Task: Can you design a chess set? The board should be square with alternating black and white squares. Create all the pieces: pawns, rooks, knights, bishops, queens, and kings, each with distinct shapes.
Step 1162:
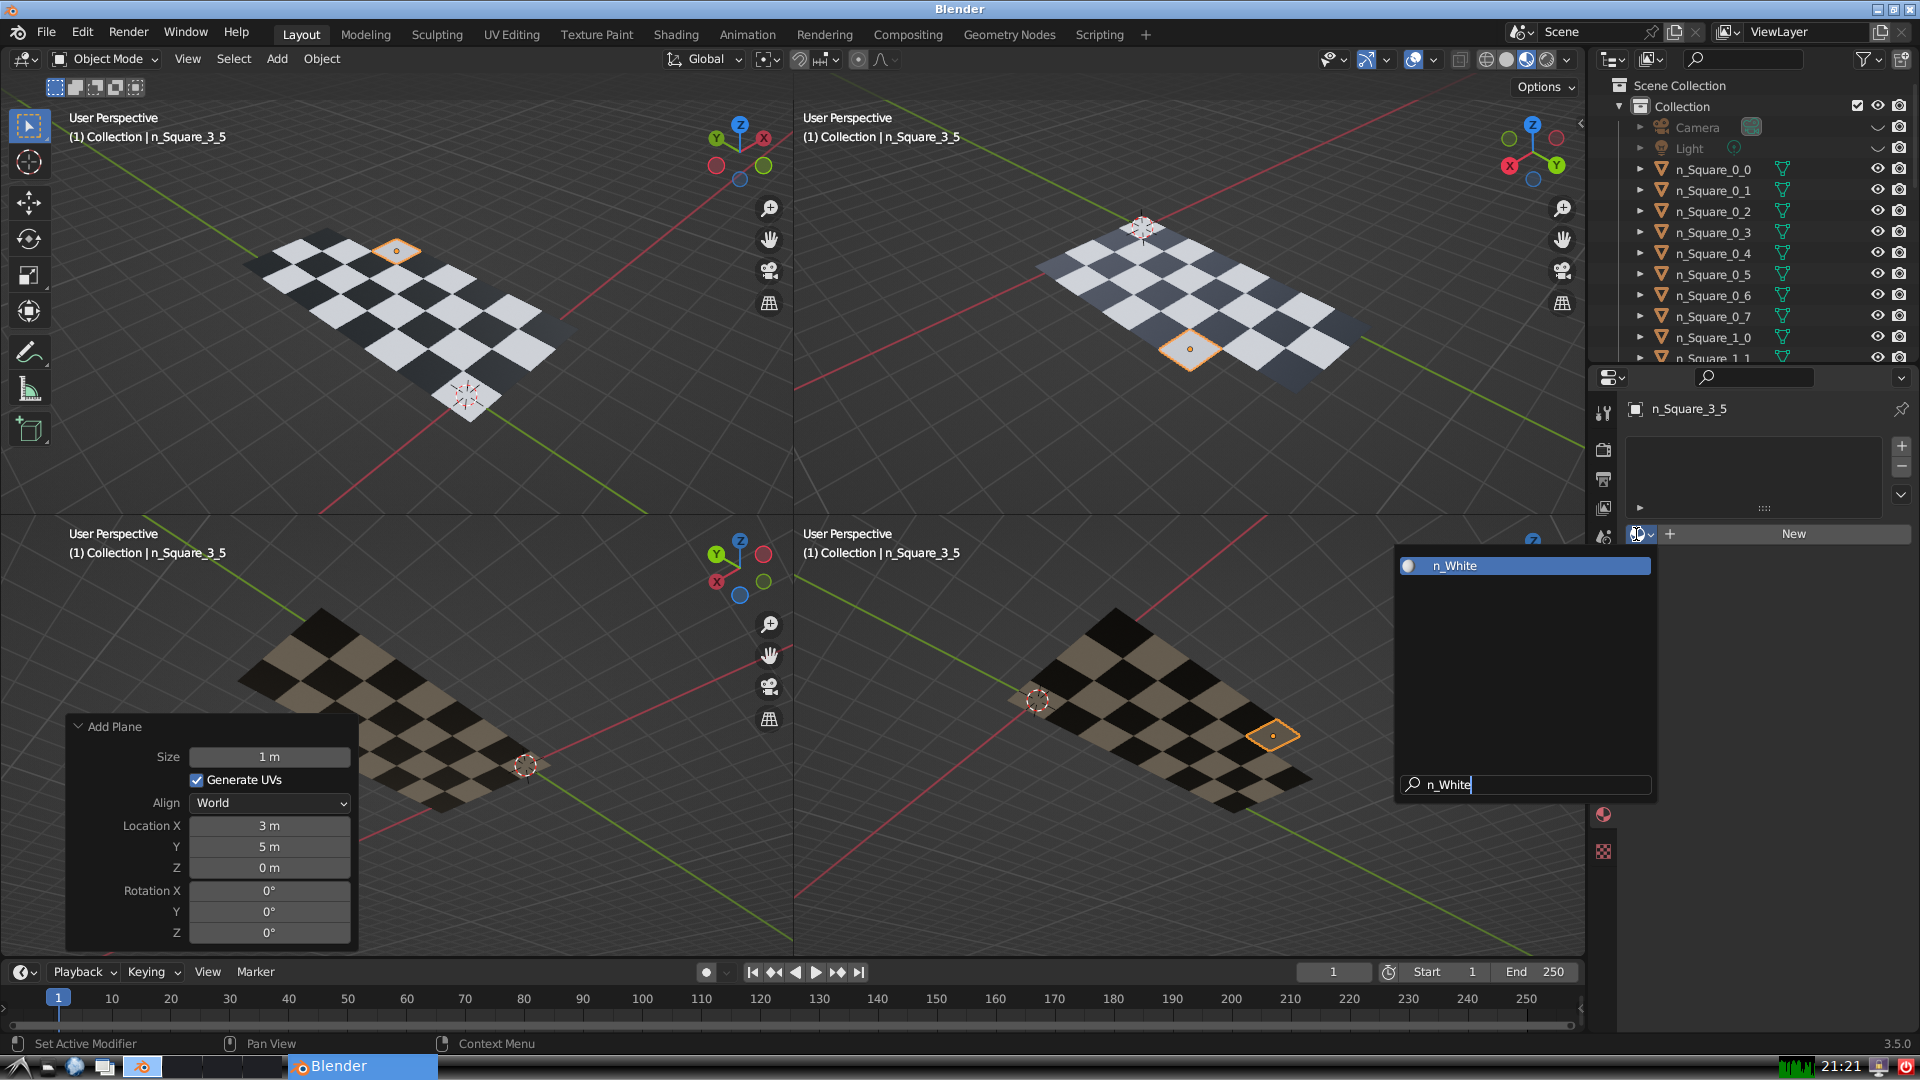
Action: {"key_press": ['Return']}